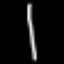
Label: line